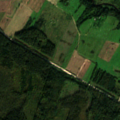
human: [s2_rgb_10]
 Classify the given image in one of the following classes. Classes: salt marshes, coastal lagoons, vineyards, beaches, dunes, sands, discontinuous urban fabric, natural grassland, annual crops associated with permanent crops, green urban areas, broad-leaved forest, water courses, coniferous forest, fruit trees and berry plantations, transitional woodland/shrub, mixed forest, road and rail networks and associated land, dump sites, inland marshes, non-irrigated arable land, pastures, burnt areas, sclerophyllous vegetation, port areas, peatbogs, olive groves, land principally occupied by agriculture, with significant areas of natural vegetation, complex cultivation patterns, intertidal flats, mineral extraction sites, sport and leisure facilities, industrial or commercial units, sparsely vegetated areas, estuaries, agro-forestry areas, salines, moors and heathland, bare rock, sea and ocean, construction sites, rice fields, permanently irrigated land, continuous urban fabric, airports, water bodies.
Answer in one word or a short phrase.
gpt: non-irrigated arable land, complex cultivation patterns, land principally occupied by agriculture, with significant areas of natural vegetation, coniferous forest, mixed forest, transitional woodland/shrub